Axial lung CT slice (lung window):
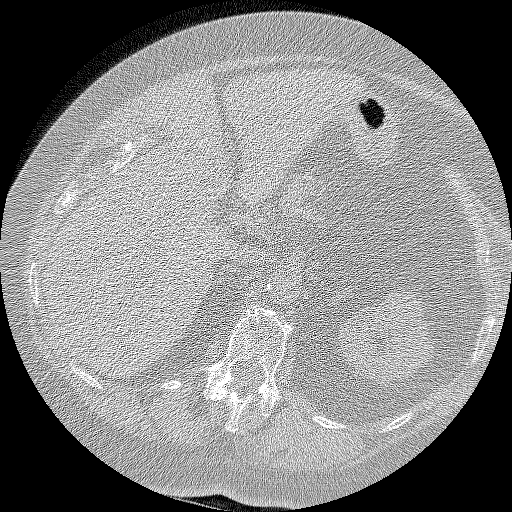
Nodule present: no